Interaction volume radius: 5 \u00c5
Interaction volume height: 25 \u00c5
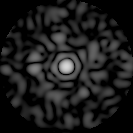
Disorder parameter: 0.8532